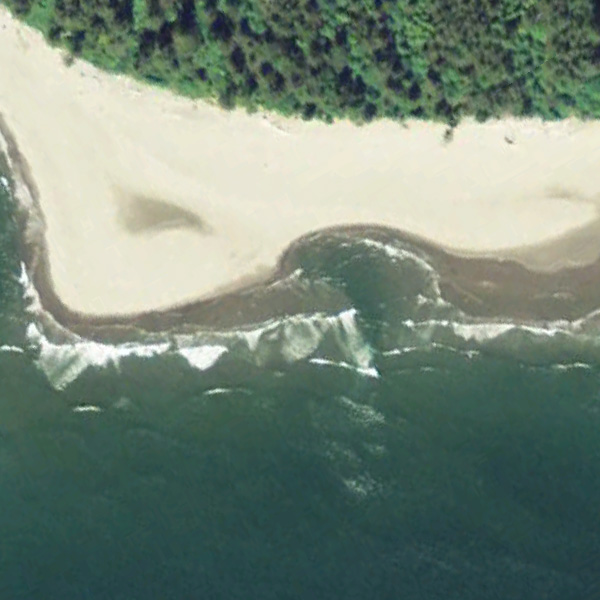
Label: Beach